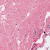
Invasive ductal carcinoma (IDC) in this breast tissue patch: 0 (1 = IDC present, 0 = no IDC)